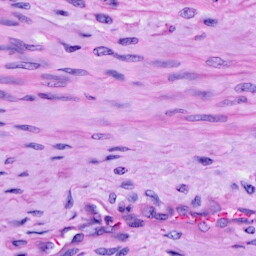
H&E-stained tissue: Cervix